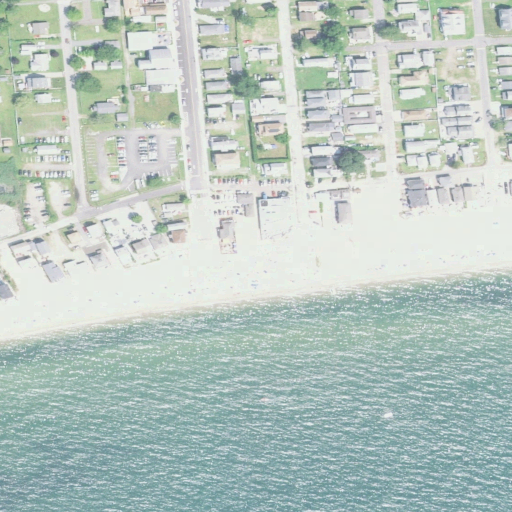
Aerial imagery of beach in Connecticut named Soundview Beach containing open water, medium intensity development, barren land, high intensity development, and low intensity development